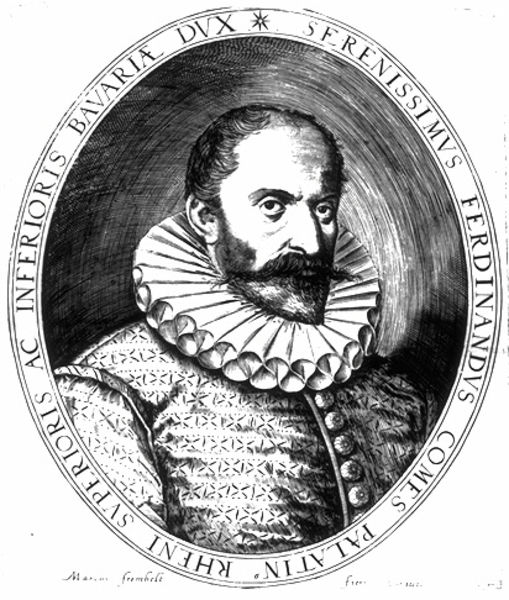
Titel: Bildnis des Herzogs Ferdinand I von Bayern
Künstler: Marcus Fromhelt
Institution: (Seriendruck)
Schlagwörter: mann, schatten, weiß, grau, haar, hell, licht, nase, ohr, schwarz, stirn, zeichnung, blick, bart, jacke, schnurrbart, augen, gesicht, kragen, vollbart, bildnis, halskrause, portrait, porträt, auge, haare, reich, stoff, adel, augenbrauen, brustbild, kinn, knopf, renaissance, oval, rund, adlig, spanien, schrift, grafik, graphik, schriftzug, könig, schnäuzer, spitz, inschrift, pupillen, edel, rüschen, knöpfe, kinnbart, weste, medaillon, bayern, druck, schnitt, schraffur, radierung, stich, schwarzweiß, text, herrscher, krause, brokat, fürst, spitzbart, ferdinand, halbportrait, halbprofil, firsur, wams, herzog, kupferstich, abbildung, bayer, latein, vasari, lateinisch, umschrift, fruch, dux, b, bavariae